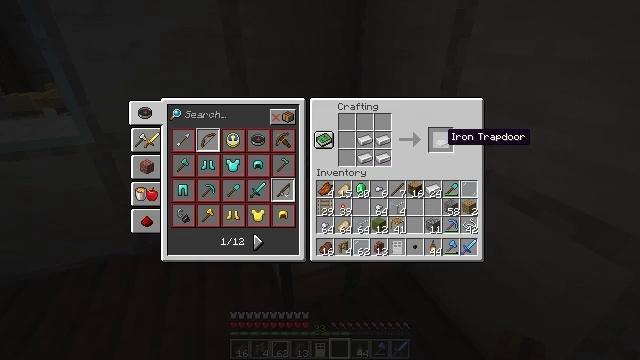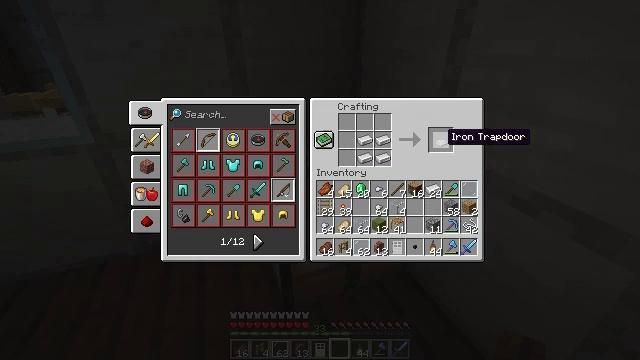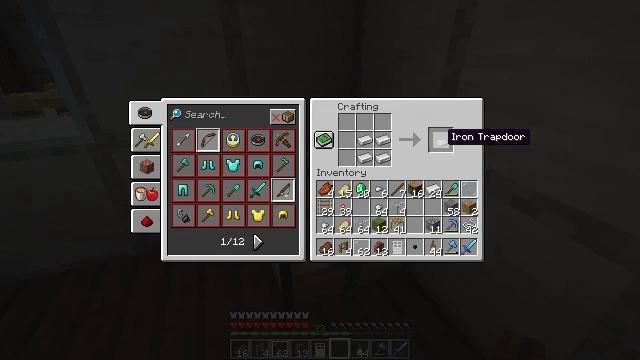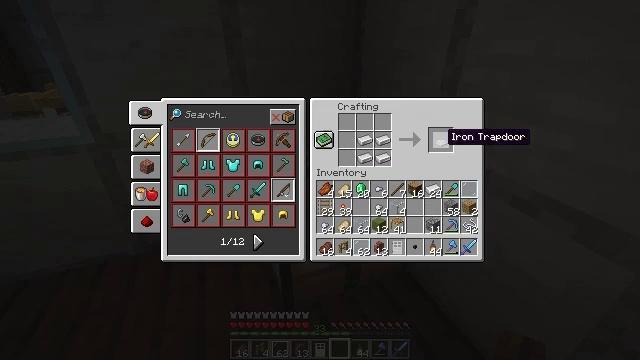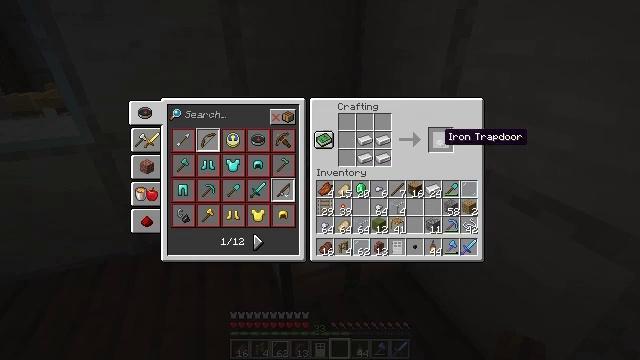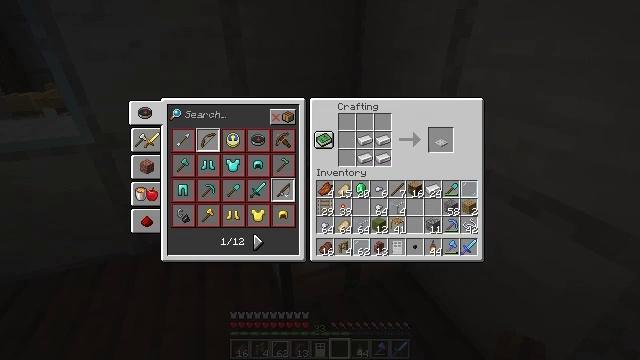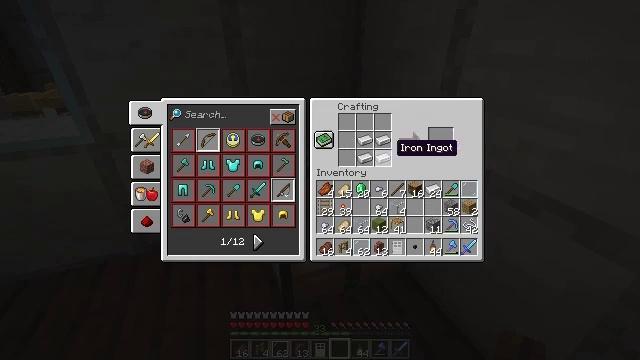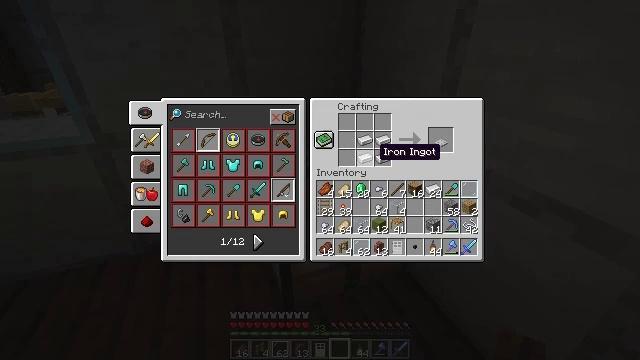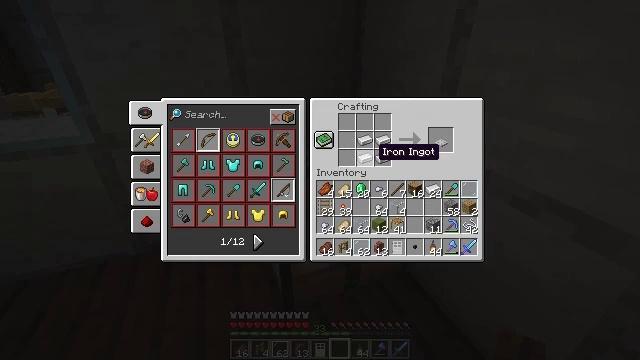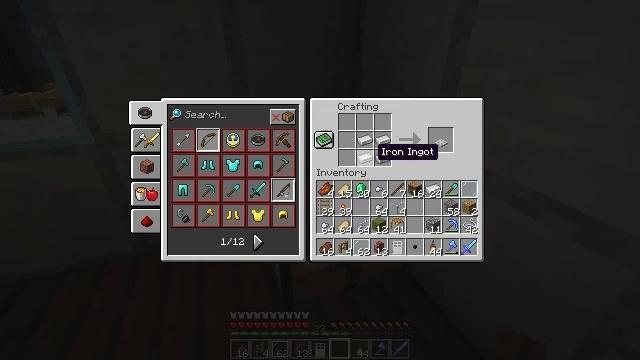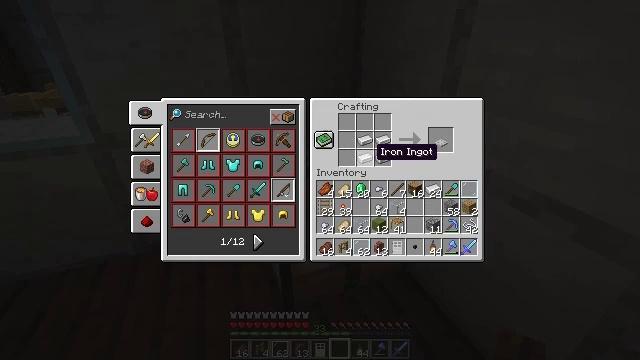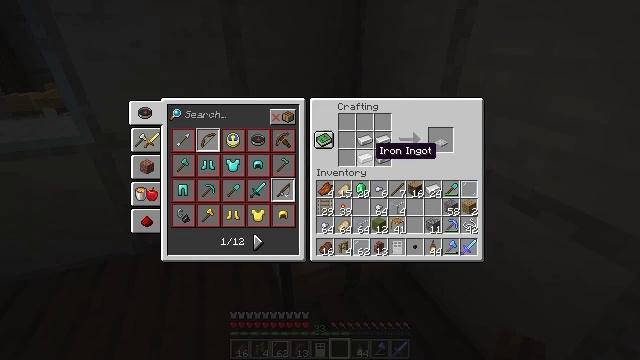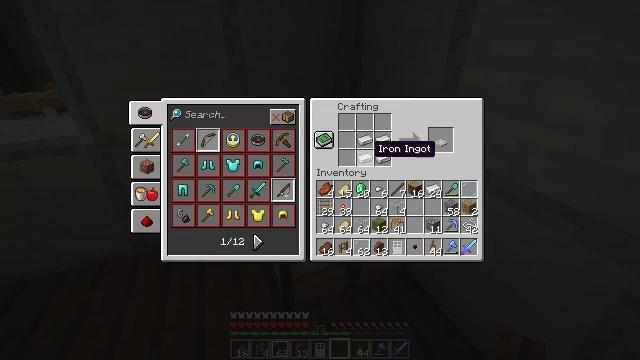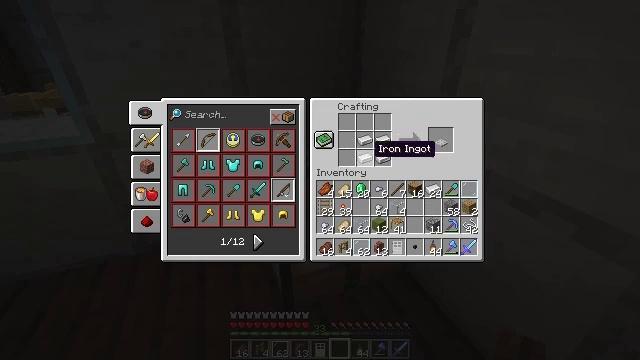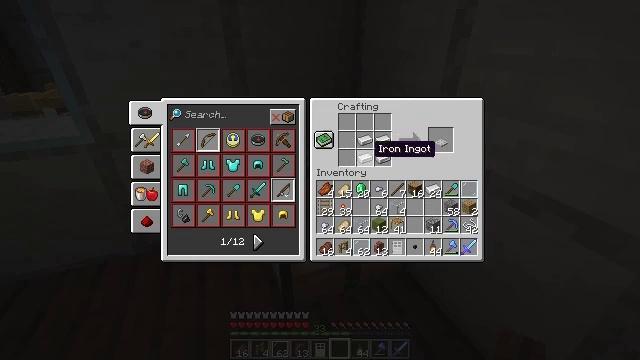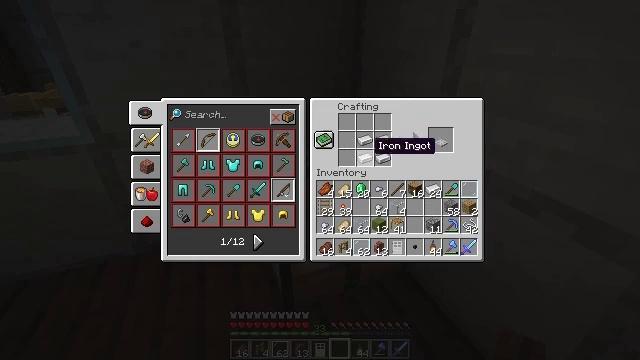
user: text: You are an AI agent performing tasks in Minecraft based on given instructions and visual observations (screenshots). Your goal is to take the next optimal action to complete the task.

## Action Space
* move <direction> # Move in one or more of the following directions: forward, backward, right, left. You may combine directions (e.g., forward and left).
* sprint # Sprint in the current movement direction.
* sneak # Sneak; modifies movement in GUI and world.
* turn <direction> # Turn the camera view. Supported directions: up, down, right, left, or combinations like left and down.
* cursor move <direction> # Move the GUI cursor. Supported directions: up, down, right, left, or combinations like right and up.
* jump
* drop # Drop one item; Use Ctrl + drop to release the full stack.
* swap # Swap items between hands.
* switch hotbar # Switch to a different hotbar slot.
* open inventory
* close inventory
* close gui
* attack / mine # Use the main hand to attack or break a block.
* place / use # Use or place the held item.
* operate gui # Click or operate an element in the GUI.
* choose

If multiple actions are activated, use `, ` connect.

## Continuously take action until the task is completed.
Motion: motion action
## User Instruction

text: Construct a heavy weighted pressure plate at the crafting table.
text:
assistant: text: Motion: no_op
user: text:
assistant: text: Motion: no_op
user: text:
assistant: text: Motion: no_op
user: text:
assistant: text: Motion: no_op
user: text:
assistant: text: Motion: cursor move left and down
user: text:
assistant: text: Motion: cursor move left
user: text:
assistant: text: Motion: cursor move left
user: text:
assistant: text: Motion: no_op
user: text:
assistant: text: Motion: no_op
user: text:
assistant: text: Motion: no_op
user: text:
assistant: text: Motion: no_op
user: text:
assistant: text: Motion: no_op
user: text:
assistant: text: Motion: no_op
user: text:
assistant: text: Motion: no_op
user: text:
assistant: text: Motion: no_op
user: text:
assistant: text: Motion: cursor move up
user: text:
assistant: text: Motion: no_op
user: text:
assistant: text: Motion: no_op
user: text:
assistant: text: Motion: no_op
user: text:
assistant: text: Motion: operate gui
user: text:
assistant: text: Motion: operate gui
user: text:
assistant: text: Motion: operate gui
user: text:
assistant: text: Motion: no_op
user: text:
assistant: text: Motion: no_op
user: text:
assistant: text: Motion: no_op
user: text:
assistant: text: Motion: no_op
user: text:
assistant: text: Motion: no_op
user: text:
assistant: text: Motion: no_op
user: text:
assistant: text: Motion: no_op
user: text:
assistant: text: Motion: operate gui